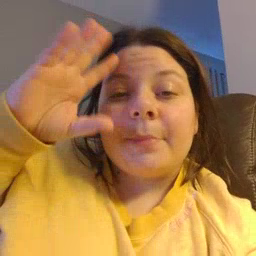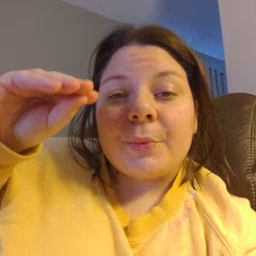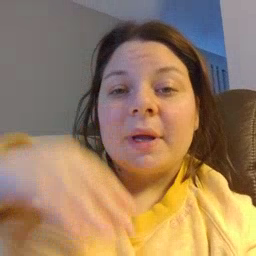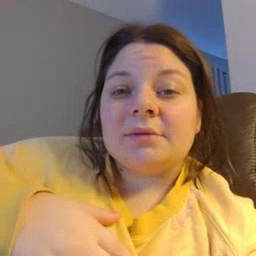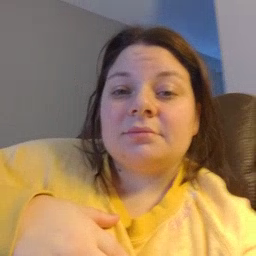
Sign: boy